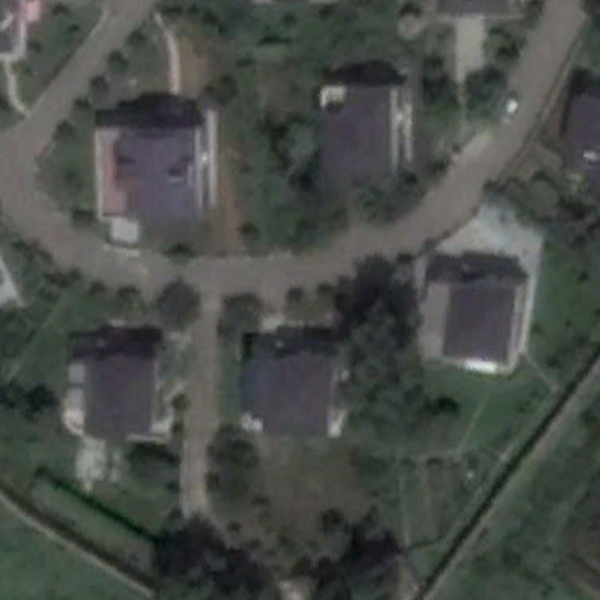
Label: MediumResidential